Question: I want to know the best solution for this
my case here is that i am taking values from Excel sheet and pushing them to database field, sometimes that field might contain some strings (thats why I cant make my object members 'int' / 'double')
In my class below size is the variable responsible for showing size of files in bytes
'''
public class dataNameValue
{
public string Name { get; set; }
public string Count { get; set; }
public string Size { get; set; }
}
'''
I wanted to sort the list by file Size something like
'''
List<dataNameValue> mylist = new List<dataNameValue>();
mylist = mylist.OrderByDescending(i => i.Size).ToList();
'''
The problem is that if i sorted it without converting it to "int/double" first -- its not giving right results

Note: all the data i get from database to that list is numbers
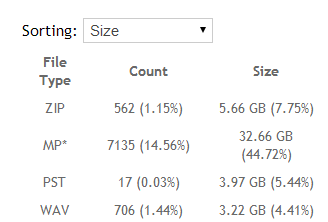
Answer: If you have sizes in form of then I would go with Size class instead of string:
'''
public class Size
{
public static Size Parse(string s)
{
Regex regex = new Regex(@"(?<value>\d+(\.\d+)?)\s*(?<units>\w+)\s*.*");
var match = regex.Match(s);
if (!match.Success)
throw new ArgumentException("Unknown size format");
return new Size {
Value = Double.Parse(match.Groups["value"].Value),
Units = GetSizeUnits(match.Groups["units"].Value)
};
}
private static SizeUnit GetSizeUnits(string units)
{
switch (units.ToUpper())
{
// sorry don't know how you define bytes in your system
case "KB": return SizeUnit.Kilobyte;
case "MB": return SizeUnit.Megabyte;
case "GB": return SizeUnit.Gigabyte;
case "TB": return SizeUnit.Terabyte;
default: throw new ArgumentException("Unknown size units");
}
}
public double Value { get; private set; }
public SizeUnit Units { get; private set; }
public double ValueInBytes
{
get { return Math.Pow(1024, (int)Units) * Value; }
}
}
'''
It can simply parse such strings as '"5.66 GB (7.75%)"' into size object with appropriate units and calculate value in bytes. E.g.
'''
var size = Size.Parse("240.5 MB (0.4%)");
'''

Units is simple enum
'''
public enum SizeUnit
{
Byte,
Kilobyte,
Megabyte,
Gigabyte,
Terabyte
}
'''
With this type instead of string, you can sort list of data very easily
'''
mylist = mylist.OrderByDescending(d => d.Size.ValueInBytes).ToList();
'''